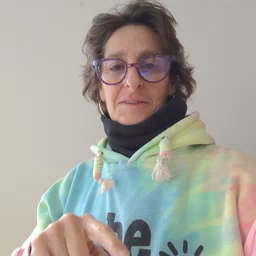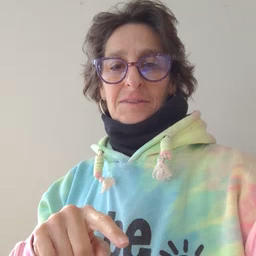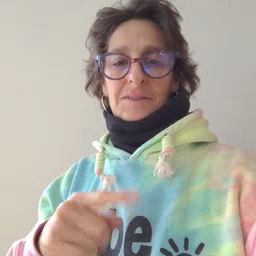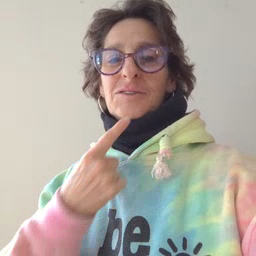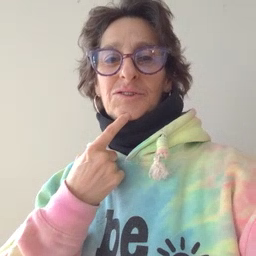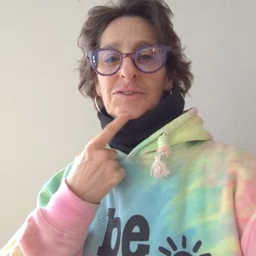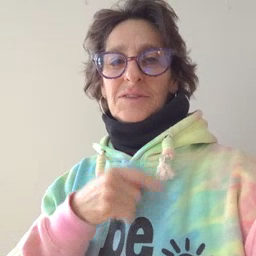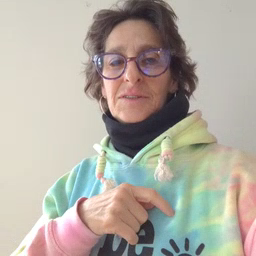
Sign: chin